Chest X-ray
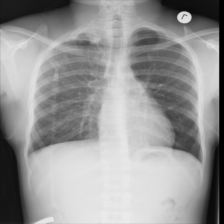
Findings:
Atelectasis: negative
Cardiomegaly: negative
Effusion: negative
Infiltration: negative
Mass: negative
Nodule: negative
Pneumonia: negative
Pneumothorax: negative
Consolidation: negative
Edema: negative
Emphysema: negative
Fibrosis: negative
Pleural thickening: negative
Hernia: negative